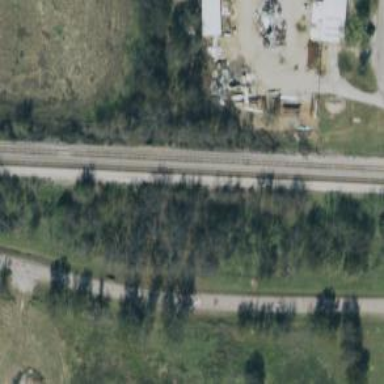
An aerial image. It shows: Railway track.